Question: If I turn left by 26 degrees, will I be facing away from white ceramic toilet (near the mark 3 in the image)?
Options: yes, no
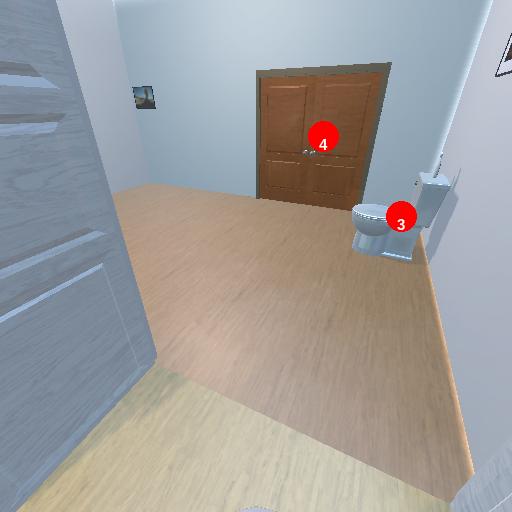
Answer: yes